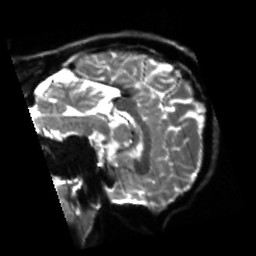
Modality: sbref
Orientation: sagittal
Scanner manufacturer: siemens
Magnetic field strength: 3 T
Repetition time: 4 s
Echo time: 0.0594 s